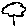
Label: tree